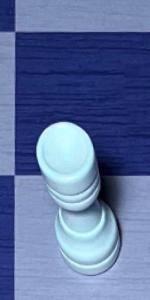
Label: Rook_White